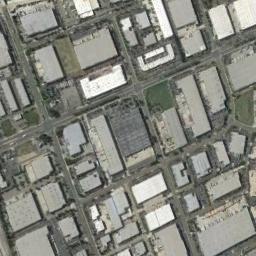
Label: industrial_area